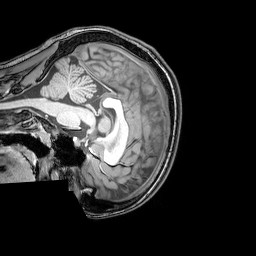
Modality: T1w
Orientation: sagittal
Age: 21
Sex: female
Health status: healthy
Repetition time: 0.081 s
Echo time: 0.037 s